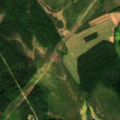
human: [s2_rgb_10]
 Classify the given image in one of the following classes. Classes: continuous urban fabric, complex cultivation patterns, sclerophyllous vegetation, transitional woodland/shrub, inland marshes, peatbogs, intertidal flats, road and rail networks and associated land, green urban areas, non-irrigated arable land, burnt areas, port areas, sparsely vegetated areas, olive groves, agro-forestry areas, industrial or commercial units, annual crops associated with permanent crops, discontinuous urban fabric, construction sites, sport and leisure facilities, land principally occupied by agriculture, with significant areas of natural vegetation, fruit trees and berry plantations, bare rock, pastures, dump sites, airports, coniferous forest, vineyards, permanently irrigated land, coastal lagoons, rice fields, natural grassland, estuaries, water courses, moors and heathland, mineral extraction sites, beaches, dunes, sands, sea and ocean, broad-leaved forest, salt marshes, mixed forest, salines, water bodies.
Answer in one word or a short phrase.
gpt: non-irrigated arable land, coniferous forest, mixed forest, transitional woodland/shrub, inland marshes